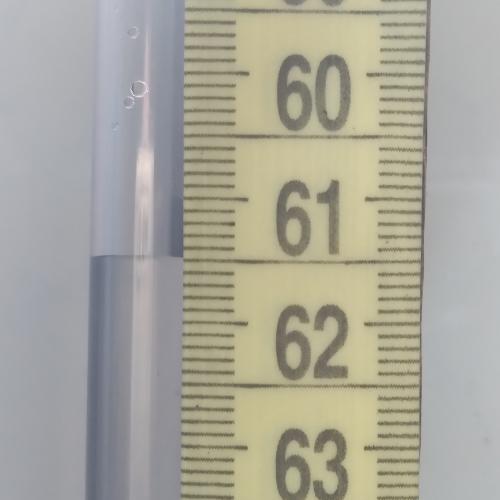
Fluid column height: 61.5 cm